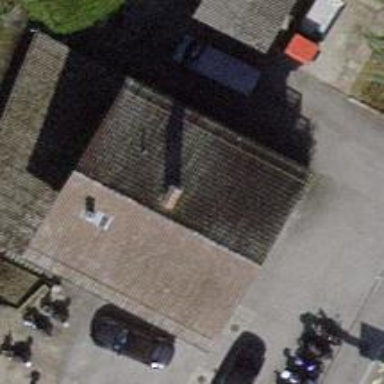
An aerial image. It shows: Car repair shop.